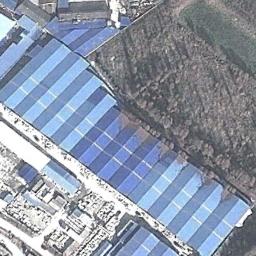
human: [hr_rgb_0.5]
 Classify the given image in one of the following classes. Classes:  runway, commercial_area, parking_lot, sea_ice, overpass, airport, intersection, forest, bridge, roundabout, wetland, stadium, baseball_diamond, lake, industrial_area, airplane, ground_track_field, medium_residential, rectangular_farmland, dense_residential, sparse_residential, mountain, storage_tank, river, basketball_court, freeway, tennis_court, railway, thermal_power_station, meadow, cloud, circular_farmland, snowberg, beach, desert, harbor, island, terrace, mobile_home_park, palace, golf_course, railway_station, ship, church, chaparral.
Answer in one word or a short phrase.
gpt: industrial_area